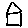
Label: house